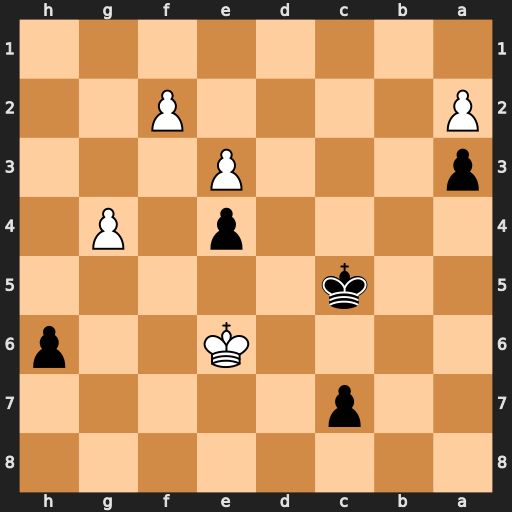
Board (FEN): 8/2p5/4K2p/2k5/4p1P1/p3P3/P4P2/8
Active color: b
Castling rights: -
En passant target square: -
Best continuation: Kc4 Kf5 Kd3 Kg6 c5